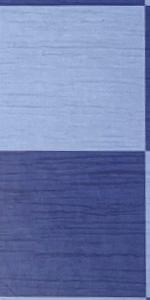
Label: Empty